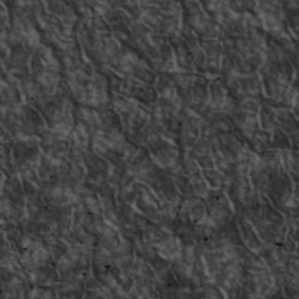
Label: non_frost